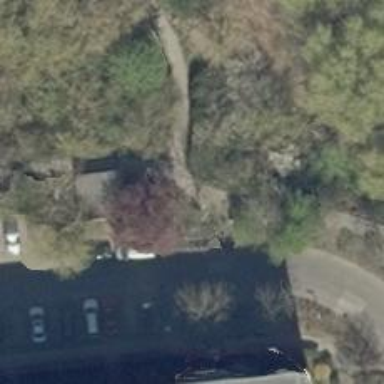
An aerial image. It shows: Footway along the road.